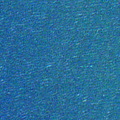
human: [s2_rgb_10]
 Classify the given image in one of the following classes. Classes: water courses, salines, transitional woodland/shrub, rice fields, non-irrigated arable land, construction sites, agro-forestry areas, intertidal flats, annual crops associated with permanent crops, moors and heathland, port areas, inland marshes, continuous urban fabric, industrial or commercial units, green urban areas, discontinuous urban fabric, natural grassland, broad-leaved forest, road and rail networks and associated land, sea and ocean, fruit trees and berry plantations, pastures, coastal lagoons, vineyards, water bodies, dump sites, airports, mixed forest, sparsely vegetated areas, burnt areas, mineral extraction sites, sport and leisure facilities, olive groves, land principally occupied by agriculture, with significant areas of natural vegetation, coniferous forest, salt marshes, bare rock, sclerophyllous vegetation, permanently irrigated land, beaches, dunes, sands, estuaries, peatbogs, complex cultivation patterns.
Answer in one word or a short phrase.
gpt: sea and ocean